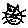
Label: cat